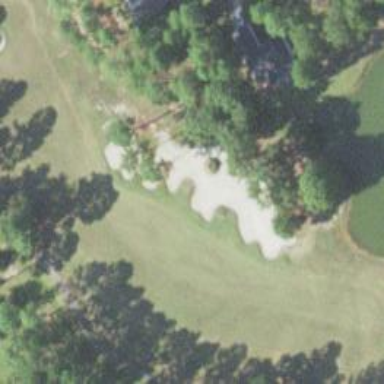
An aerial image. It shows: Golf bunker filled with natural sand.